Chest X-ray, AP view. Patient: 69 years old, sex M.
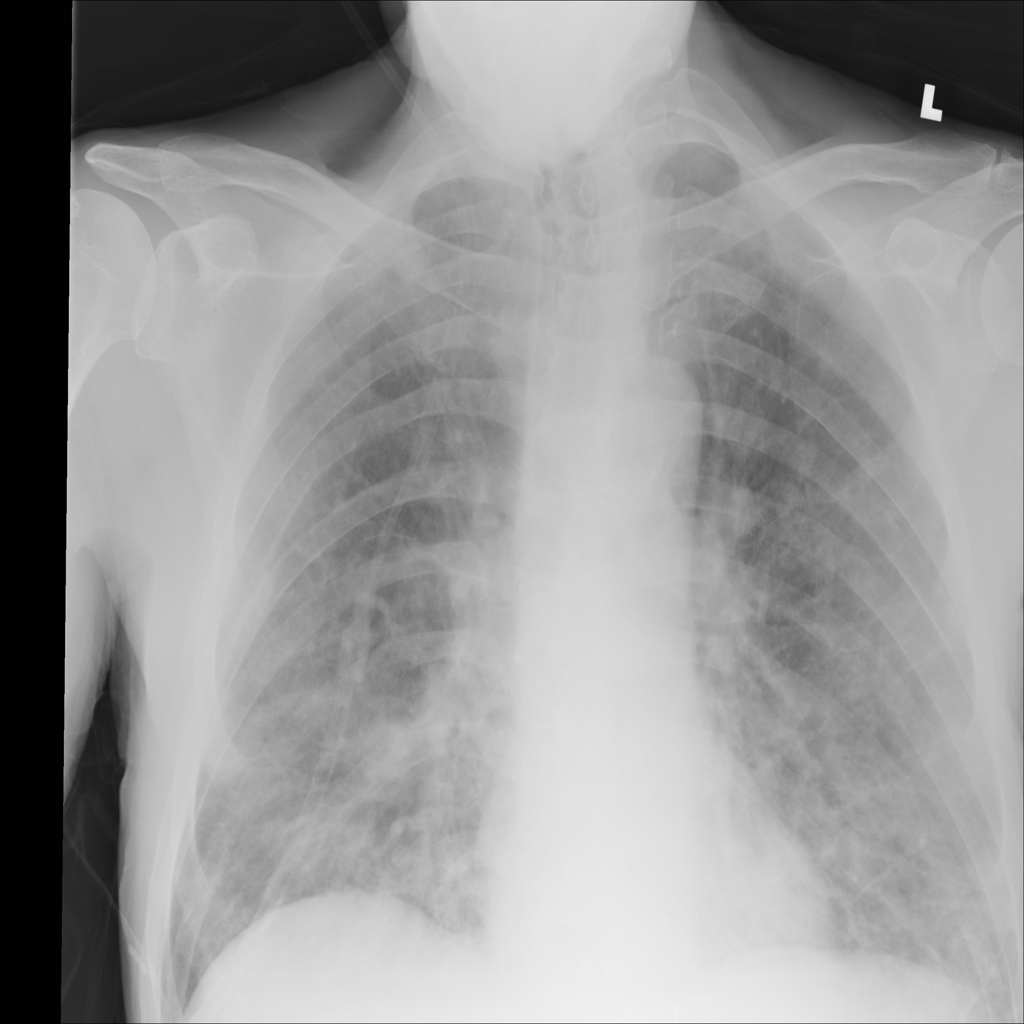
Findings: No Finding